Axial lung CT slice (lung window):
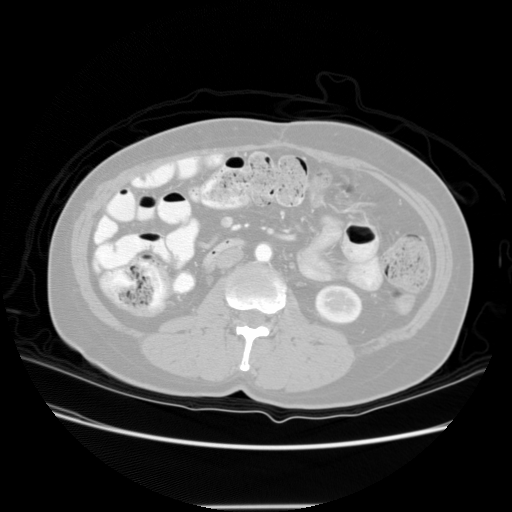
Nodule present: no